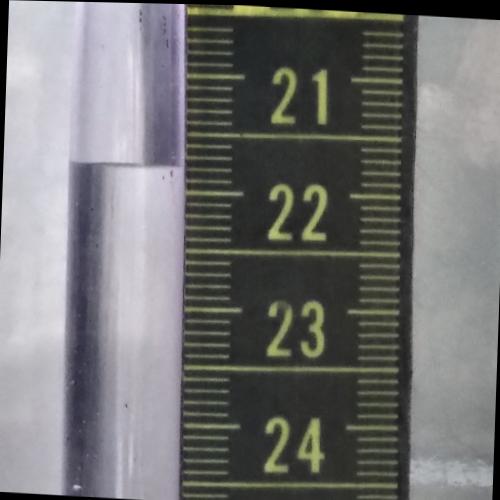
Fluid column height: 21.8 cm